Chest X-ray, PA view. Patient: 55 years old, sex M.
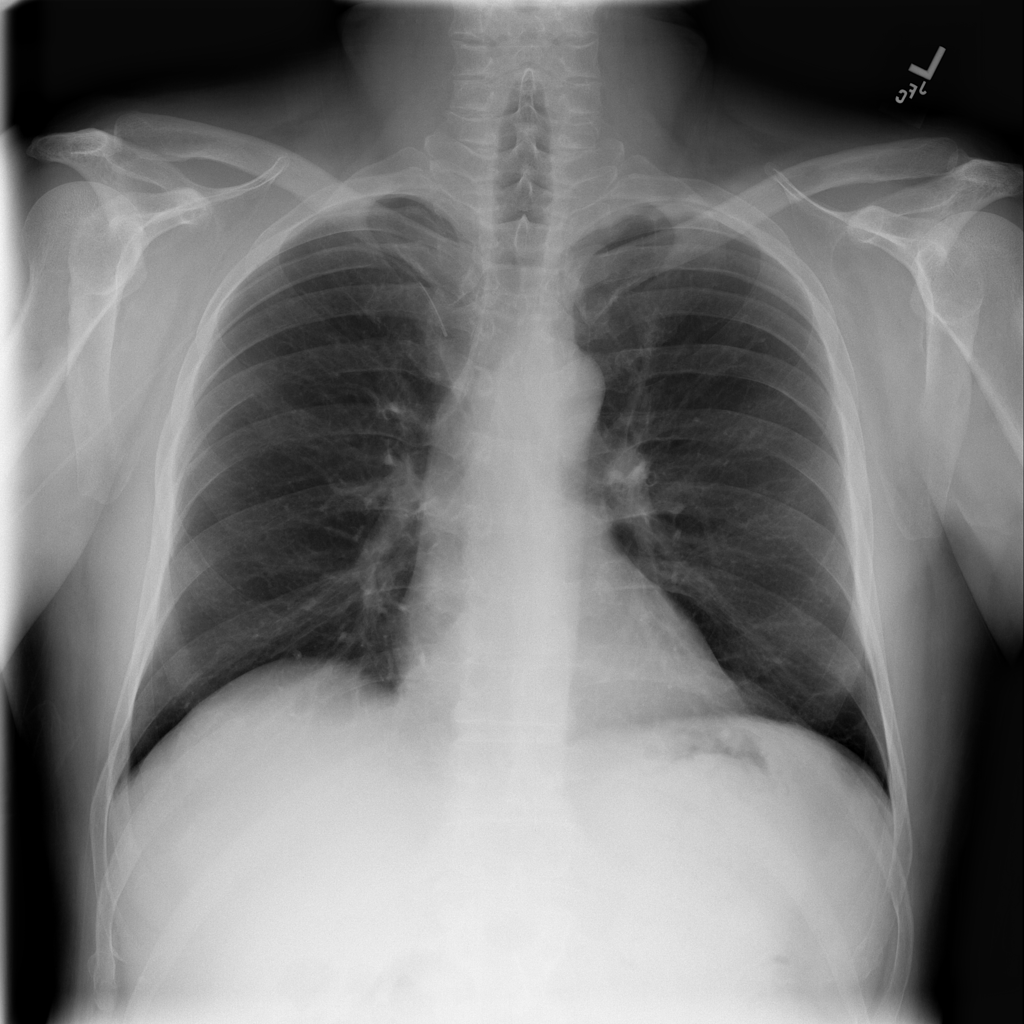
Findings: No Finding